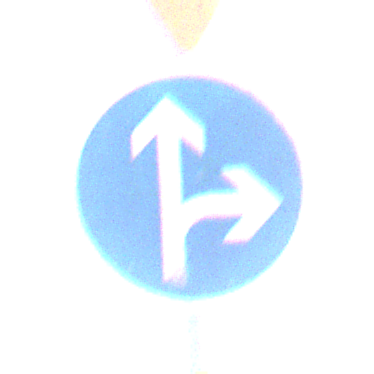
Verkehrszeichen: VorgeschriebeneFahrtrichtungGeradeausOderRechts
Zusatzzeichen oben: VorfahrtGewaehren
Umgebung: Outdoor, Nature
Tageszeit: Midday
Wetter: PartlyCloudy
Licht: Natural
Jahreszeit: NotSpecified
Kontrast: HighContrast